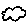
Label: cloud